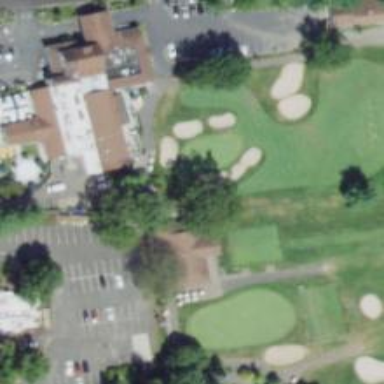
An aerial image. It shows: Service road designated as golf cart path.